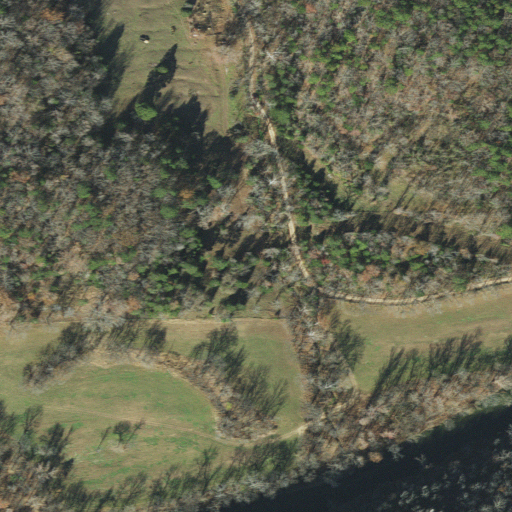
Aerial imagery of valley in Arkansas named Stringtown Hollow containing deciduous forest, pasture, grassland, open development, evergreen forest, mixed forest, open water, and low intensity development